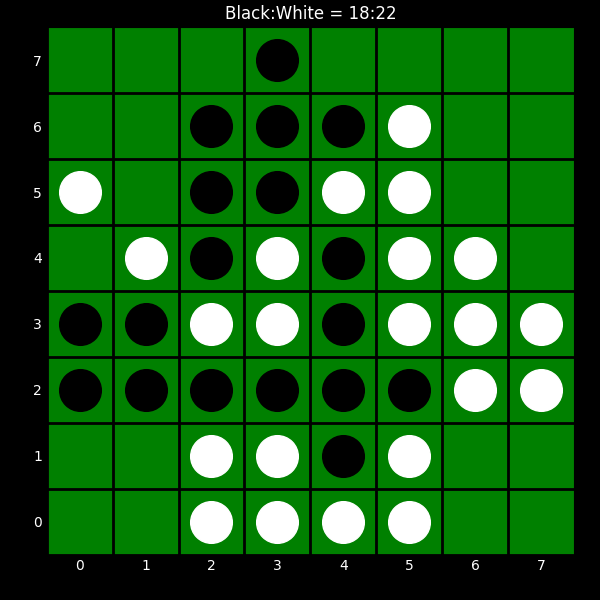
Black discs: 18
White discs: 22